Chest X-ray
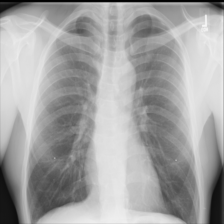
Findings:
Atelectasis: negative
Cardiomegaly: negative
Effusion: negative
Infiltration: negative
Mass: negative
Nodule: negative
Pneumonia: negative
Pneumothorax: negative
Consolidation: negative
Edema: negative
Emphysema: negative
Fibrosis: negative
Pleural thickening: negative
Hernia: negative